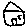
Label: house